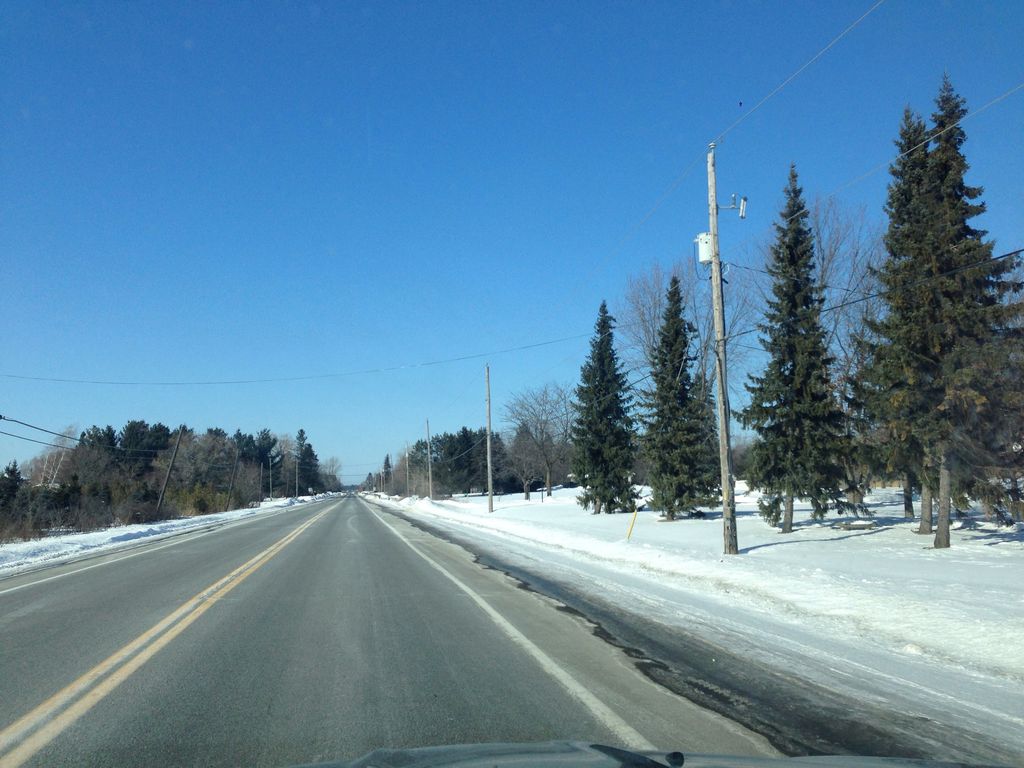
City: ottawa-gatineau